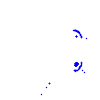
Particle: pion